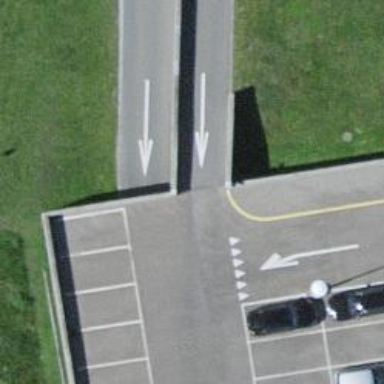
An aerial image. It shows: Parking entrance.